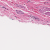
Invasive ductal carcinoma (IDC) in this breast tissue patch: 0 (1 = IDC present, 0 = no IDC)